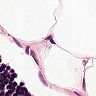
Metastatic tissue present: no